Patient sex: M
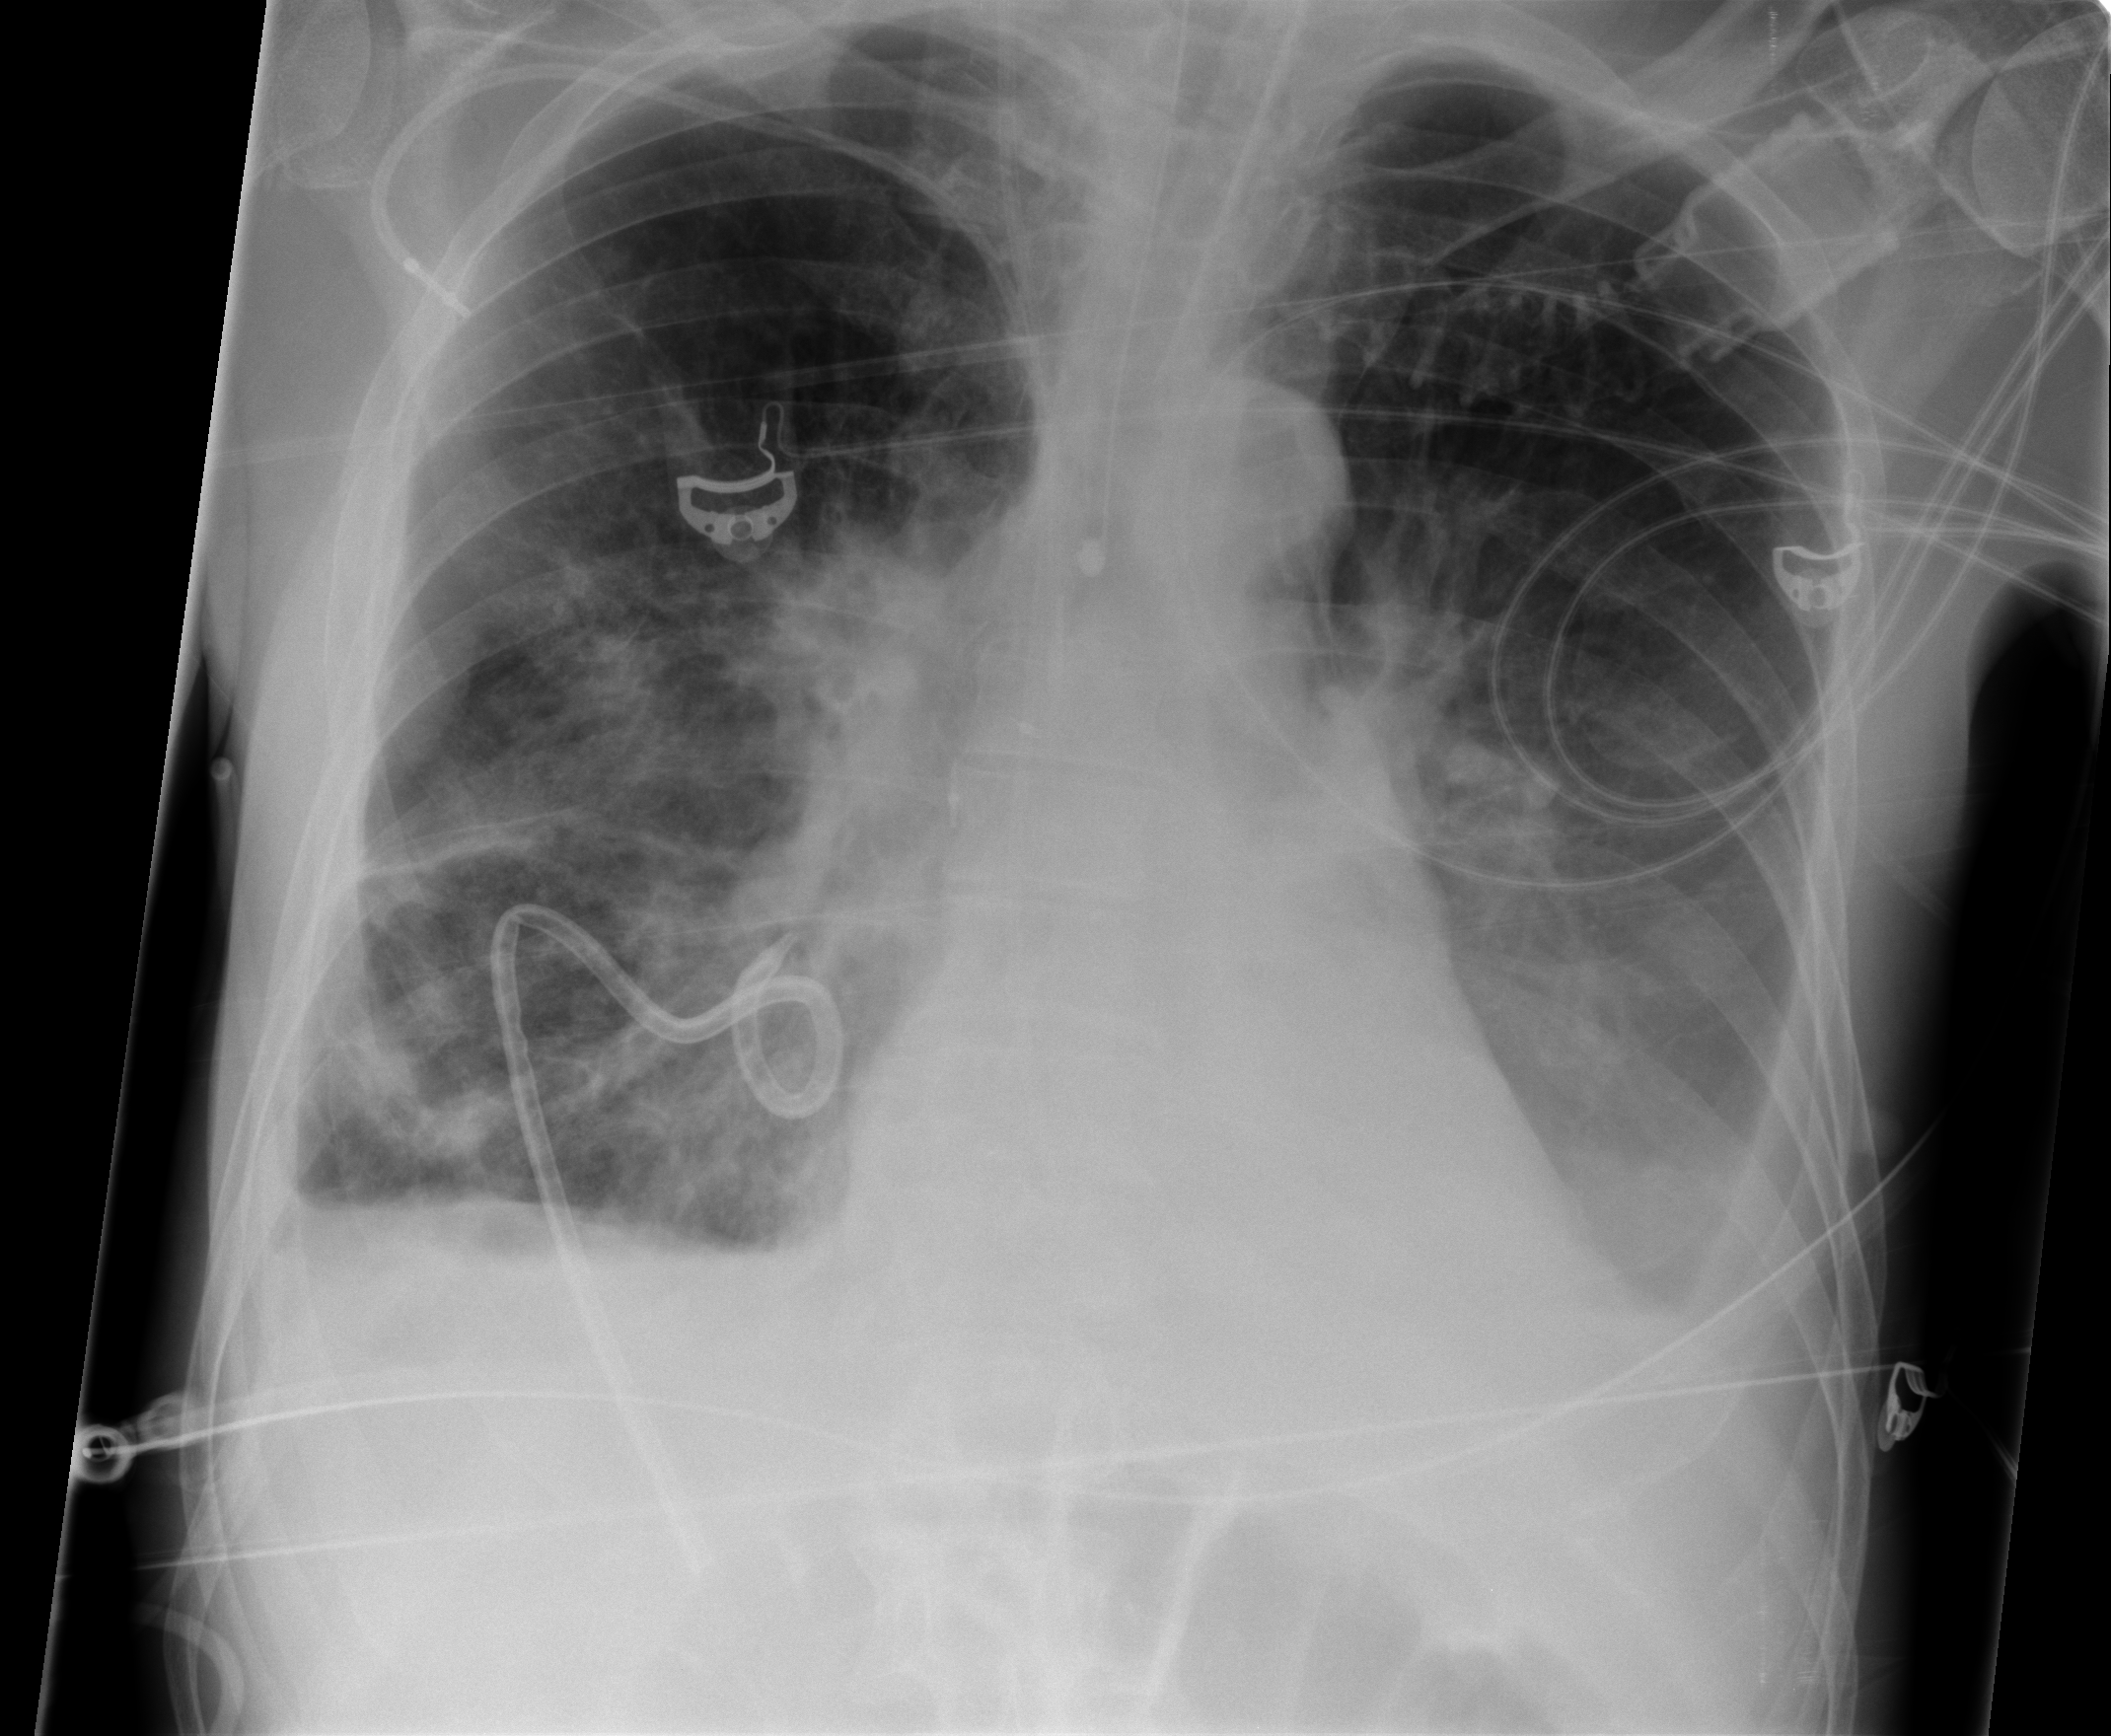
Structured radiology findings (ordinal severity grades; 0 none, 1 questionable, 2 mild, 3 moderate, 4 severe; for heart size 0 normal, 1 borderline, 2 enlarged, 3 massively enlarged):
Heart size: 0
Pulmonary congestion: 2
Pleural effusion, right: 2
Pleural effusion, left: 2
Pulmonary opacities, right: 2
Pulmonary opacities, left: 2
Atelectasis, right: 2
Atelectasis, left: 2